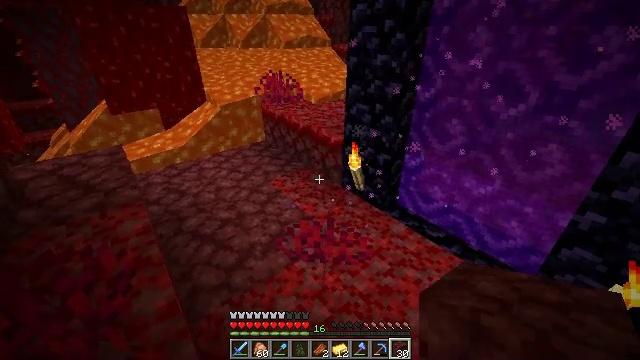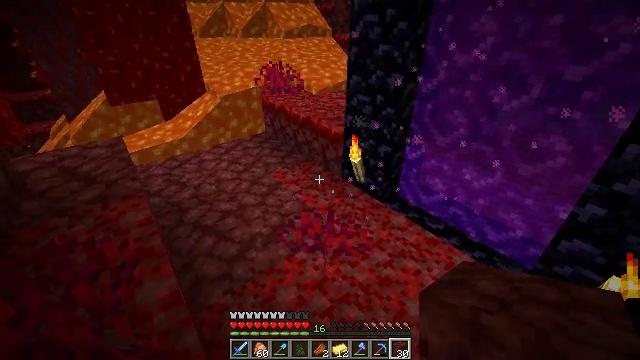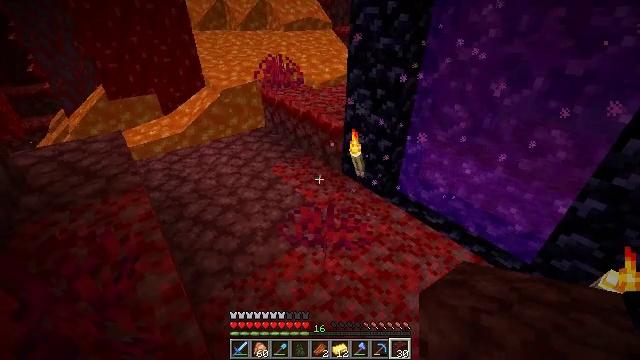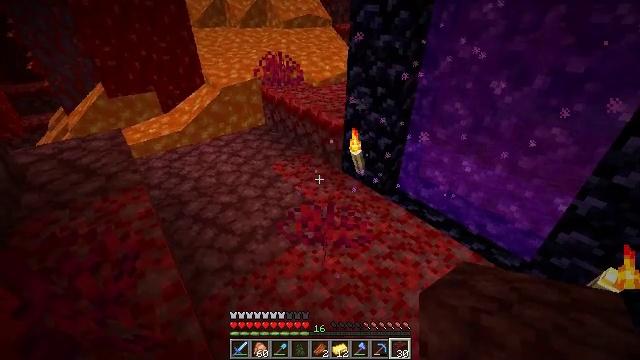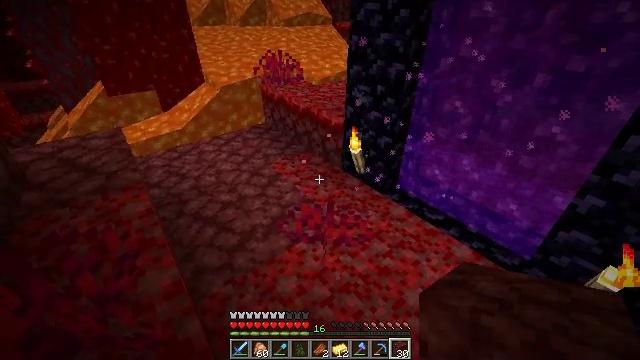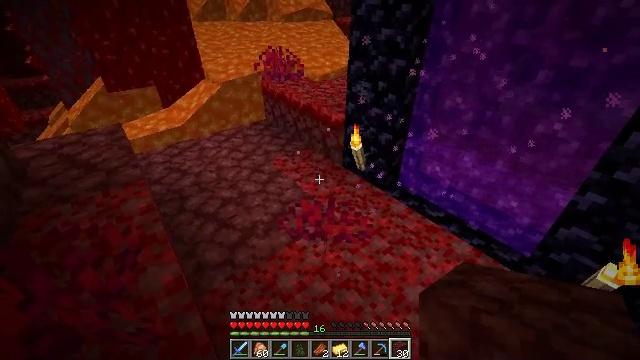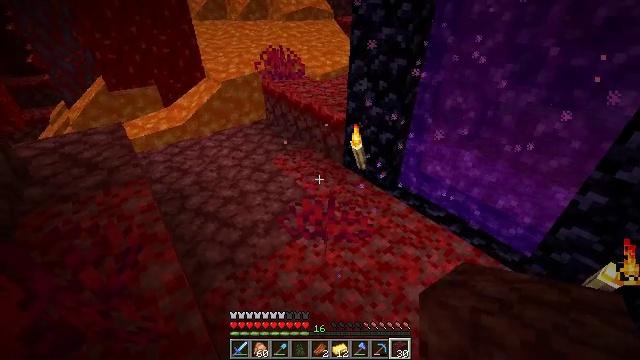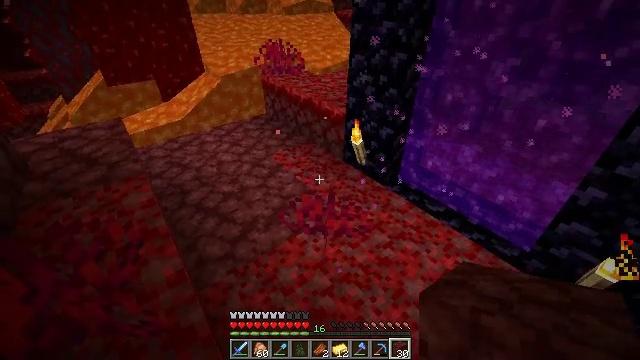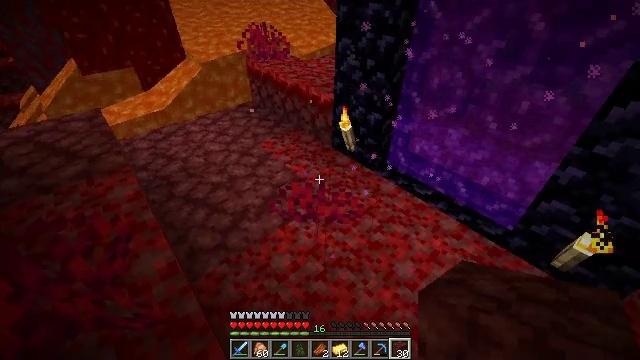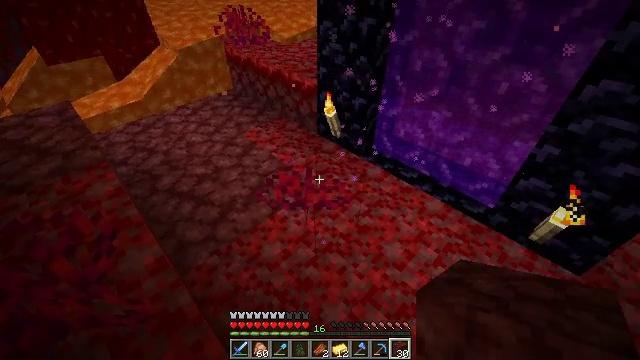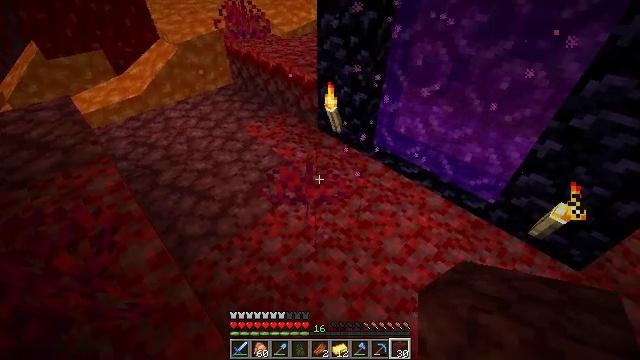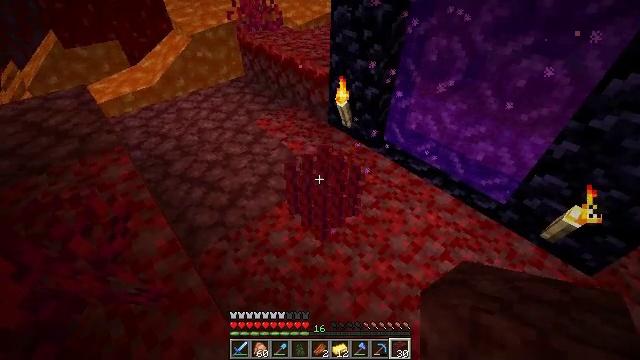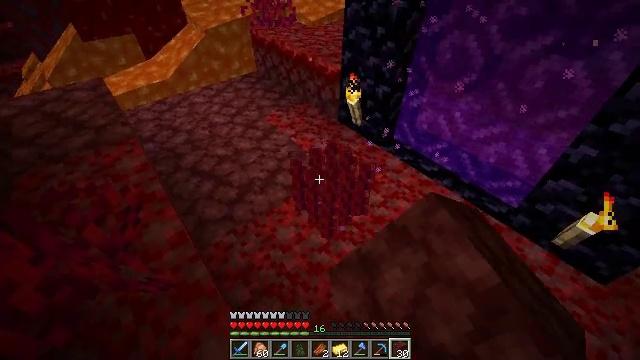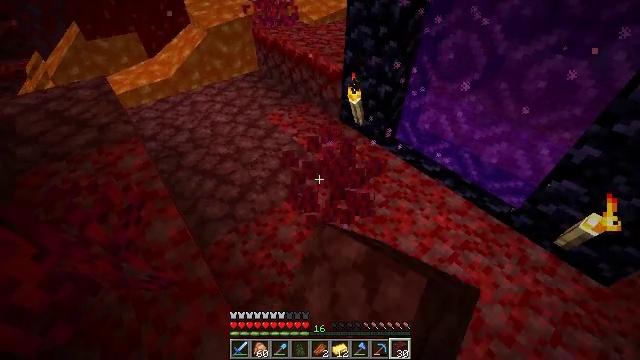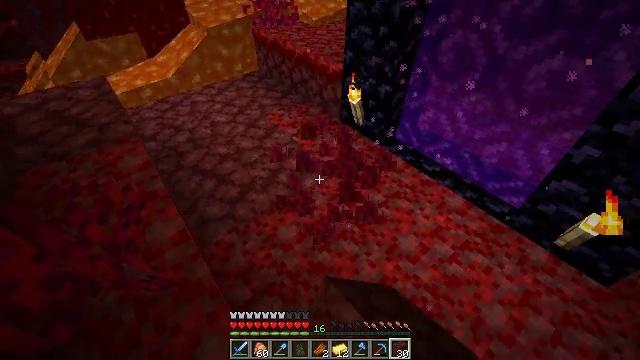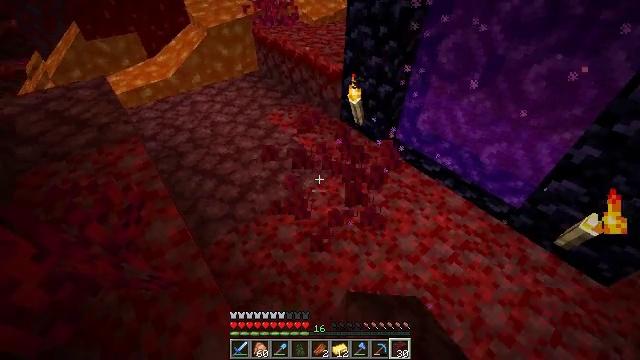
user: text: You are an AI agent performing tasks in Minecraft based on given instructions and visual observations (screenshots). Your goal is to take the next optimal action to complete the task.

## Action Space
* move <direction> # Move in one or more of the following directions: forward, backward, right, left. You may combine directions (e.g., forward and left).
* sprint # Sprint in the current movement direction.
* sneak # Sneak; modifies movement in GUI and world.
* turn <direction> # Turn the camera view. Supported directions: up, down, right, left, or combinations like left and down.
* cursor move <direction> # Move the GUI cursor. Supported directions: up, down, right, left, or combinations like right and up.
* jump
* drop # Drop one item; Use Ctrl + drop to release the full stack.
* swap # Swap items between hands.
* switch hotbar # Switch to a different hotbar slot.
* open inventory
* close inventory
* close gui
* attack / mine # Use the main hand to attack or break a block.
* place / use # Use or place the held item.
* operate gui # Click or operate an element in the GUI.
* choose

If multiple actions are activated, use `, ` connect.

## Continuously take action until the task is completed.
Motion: motion action
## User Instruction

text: Harvest crimson roots from the Nether terrain.
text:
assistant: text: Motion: turn down
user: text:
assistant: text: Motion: turn down
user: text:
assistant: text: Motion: no_op
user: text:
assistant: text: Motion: no_op
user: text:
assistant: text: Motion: no_op
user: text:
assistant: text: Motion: no_op
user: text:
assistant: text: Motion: turn down
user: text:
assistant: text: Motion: turn right and down
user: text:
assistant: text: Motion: turn right and down
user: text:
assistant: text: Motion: turn down
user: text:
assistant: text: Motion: turn left and down, attack / mine
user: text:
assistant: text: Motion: turn left, attack / mine
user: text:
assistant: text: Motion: attack / mine
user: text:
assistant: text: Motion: attack / mine
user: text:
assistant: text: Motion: no_op
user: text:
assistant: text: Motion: no_op